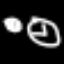
Label: clock